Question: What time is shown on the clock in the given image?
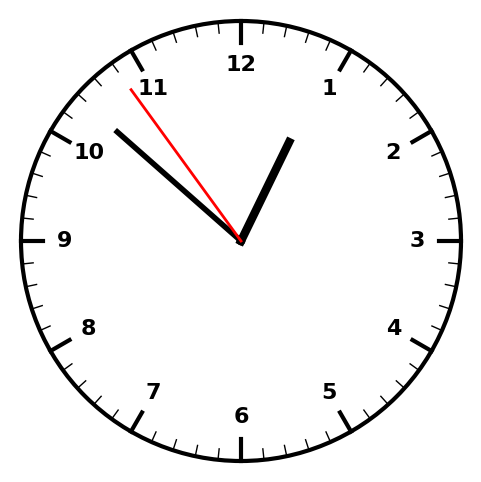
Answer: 12:51:54